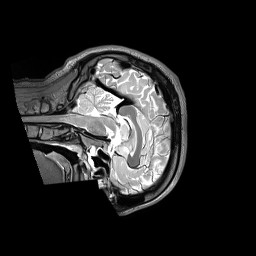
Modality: T2w
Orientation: sagittal
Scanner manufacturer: siemens
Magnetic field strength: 3 T
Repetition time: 3.2 s
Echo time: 0.406 s